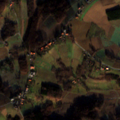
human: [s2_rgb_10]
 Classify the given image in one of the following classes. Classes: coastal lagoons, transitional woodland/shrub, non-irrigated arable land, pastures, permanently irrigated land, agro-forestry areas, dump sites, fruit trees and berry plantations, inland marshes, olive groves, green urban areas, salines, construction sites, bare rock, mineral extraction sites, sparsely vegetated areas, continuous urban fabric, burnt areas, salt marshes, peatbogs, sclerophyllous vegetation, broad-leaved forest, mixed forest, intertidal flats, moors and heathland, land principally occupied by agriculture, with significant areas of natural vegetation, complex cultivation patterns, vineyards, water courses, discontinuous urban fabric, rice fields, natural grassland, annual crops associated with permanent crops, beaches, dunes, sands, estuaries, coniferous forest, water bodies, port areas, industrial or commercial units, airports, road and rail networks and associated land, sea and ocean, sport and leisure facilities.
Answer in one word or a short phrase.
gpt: non-irrigated arable land, complex cultivation patterns, land principally occupied by agriculture, with significant areas of natural vegetation, mixed forest